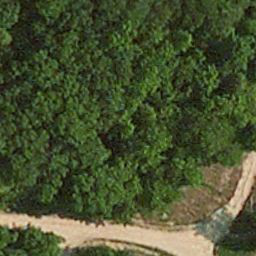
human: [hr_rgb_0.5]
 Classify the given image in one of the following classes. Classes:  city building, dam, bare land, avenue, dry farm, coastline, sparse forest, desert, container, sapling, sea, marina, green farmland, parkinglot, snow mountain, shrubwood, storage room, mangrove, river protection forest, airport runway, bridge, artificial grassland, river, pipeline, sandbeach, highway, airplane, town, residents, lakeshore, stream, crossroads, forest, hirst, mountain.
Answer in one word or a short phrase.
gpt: avenue